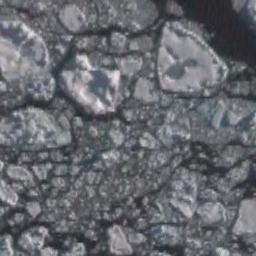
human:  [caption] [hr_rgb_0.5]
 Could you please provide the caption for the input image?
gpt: A lot of sea ice of different sizes and thickness gathers together and the color of the seawater is deep blue .

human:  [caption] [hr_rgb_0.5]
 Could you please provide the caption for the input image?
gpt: There are many ice on the black sea .

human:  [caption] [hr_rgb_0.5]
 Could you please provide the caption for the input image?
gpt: There are sea ice of different sizes .

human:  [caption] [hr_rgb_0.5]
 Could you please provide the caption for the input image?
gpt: Countless ice cubes of various sizes are tightly connected into a large piece floating on the deep blue sea and covering the sea .

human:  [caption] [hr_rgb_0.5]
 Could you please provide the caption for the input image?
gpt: There are many sea ice linked into sheets .